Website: crate-barrel
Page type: customer-info-address
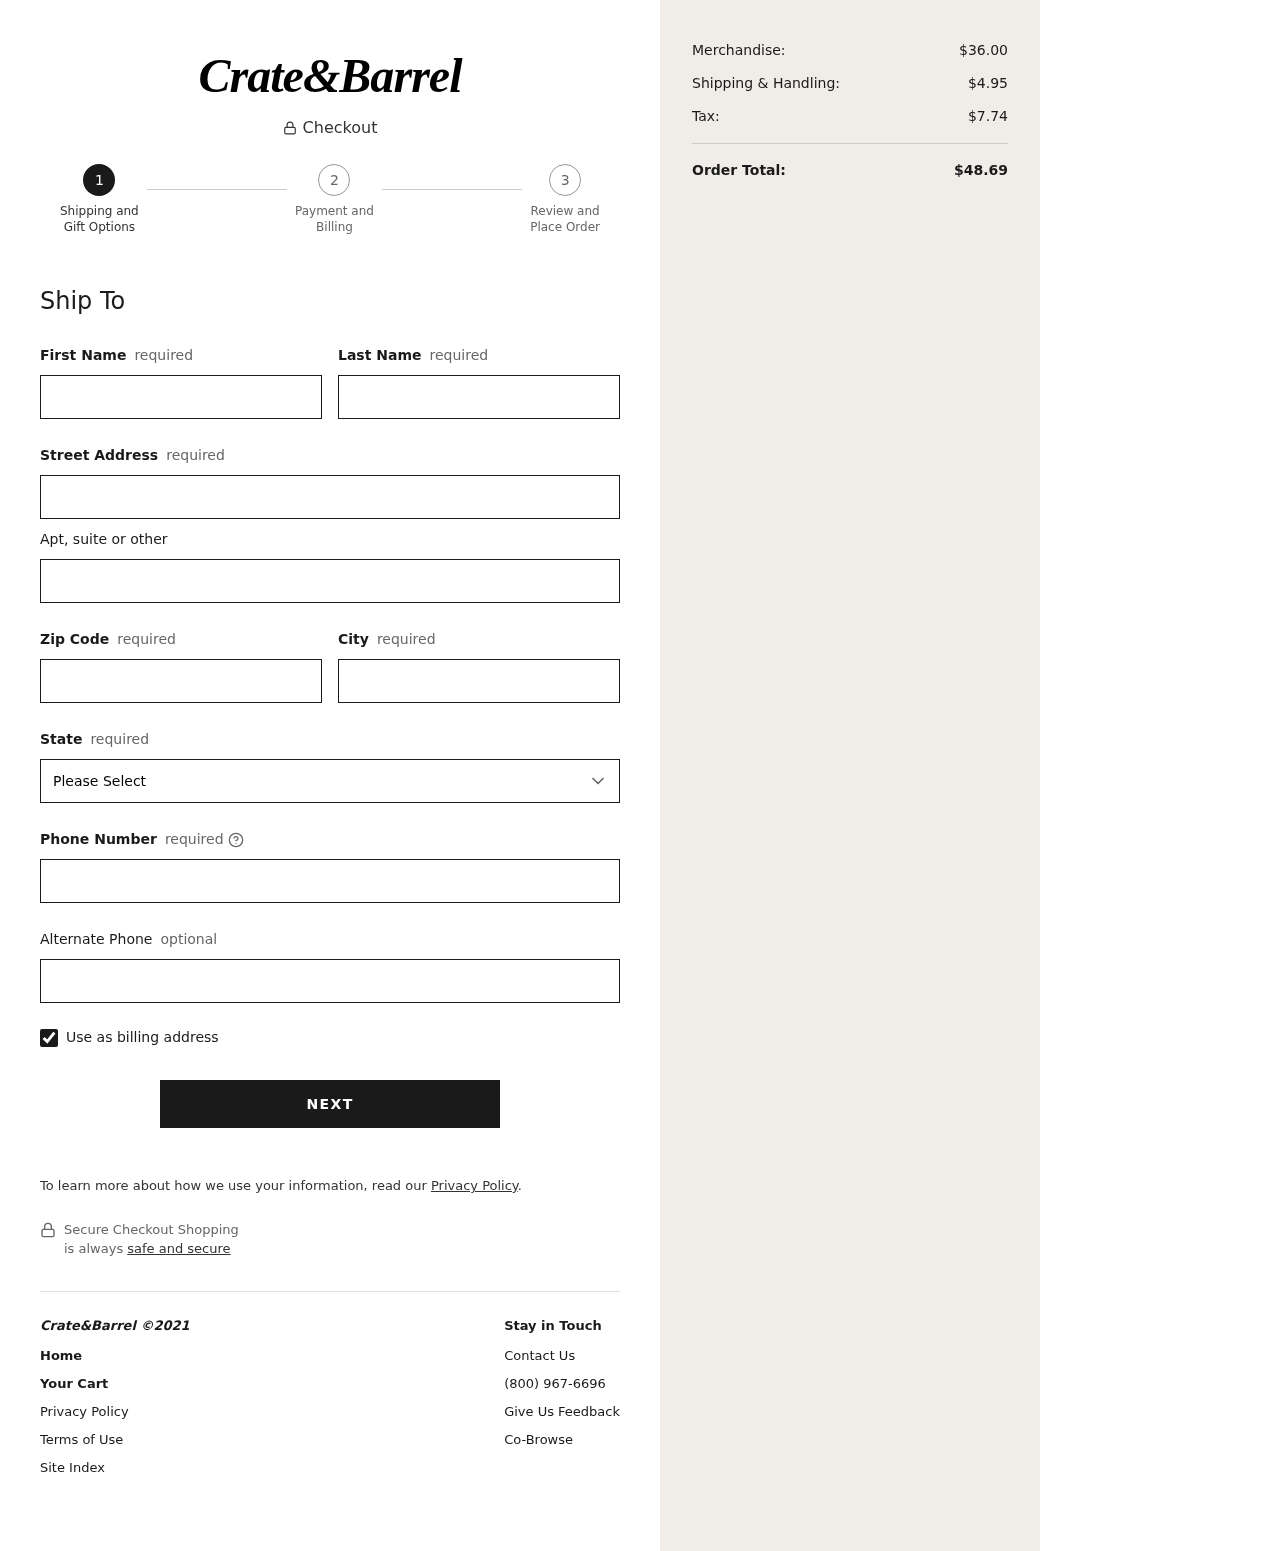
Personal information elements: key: PII_STATE
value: MH
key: PII_FIRSTNAME
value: Megan
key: PII_LASTNAME
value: Melton
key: PII_STREET
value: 4560 Thomas Parkways Apt. 803
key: PII_STREET2
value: Apt. 387
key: PII_POSTCODE
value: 36859
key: PII_CITY
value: Courtneyshire
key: PII_PHONE
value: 9005201538
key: PII_PHONE_ALT
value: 9162290551
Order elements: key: ORDER_SUBTOTAL
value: $36.00
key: ORDER_SHIPPING_COST
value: $4.95
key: ORDER_TAX
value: $7.74
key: ORDER_TOTAL
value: $48.69